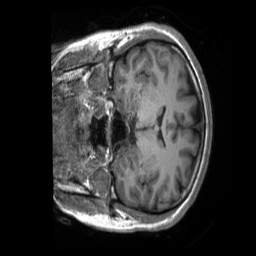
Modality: T1w
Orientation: coronal
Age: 19
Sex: female
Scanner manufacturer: siemens
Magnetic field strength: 3 T
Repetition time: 2.3 s
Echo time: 0.00232 s